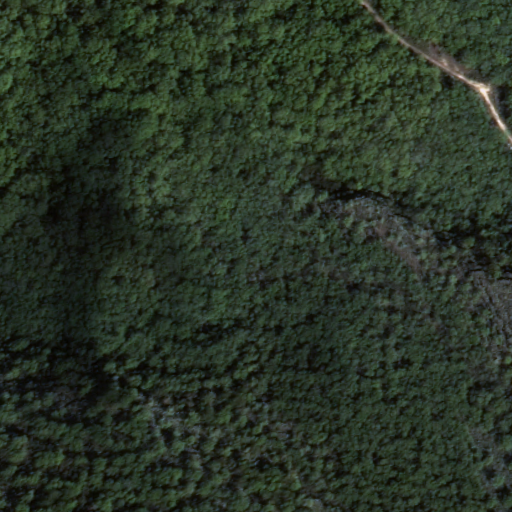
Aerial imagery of valley in Hawaii named Kanaloiki Valley containing only unknown